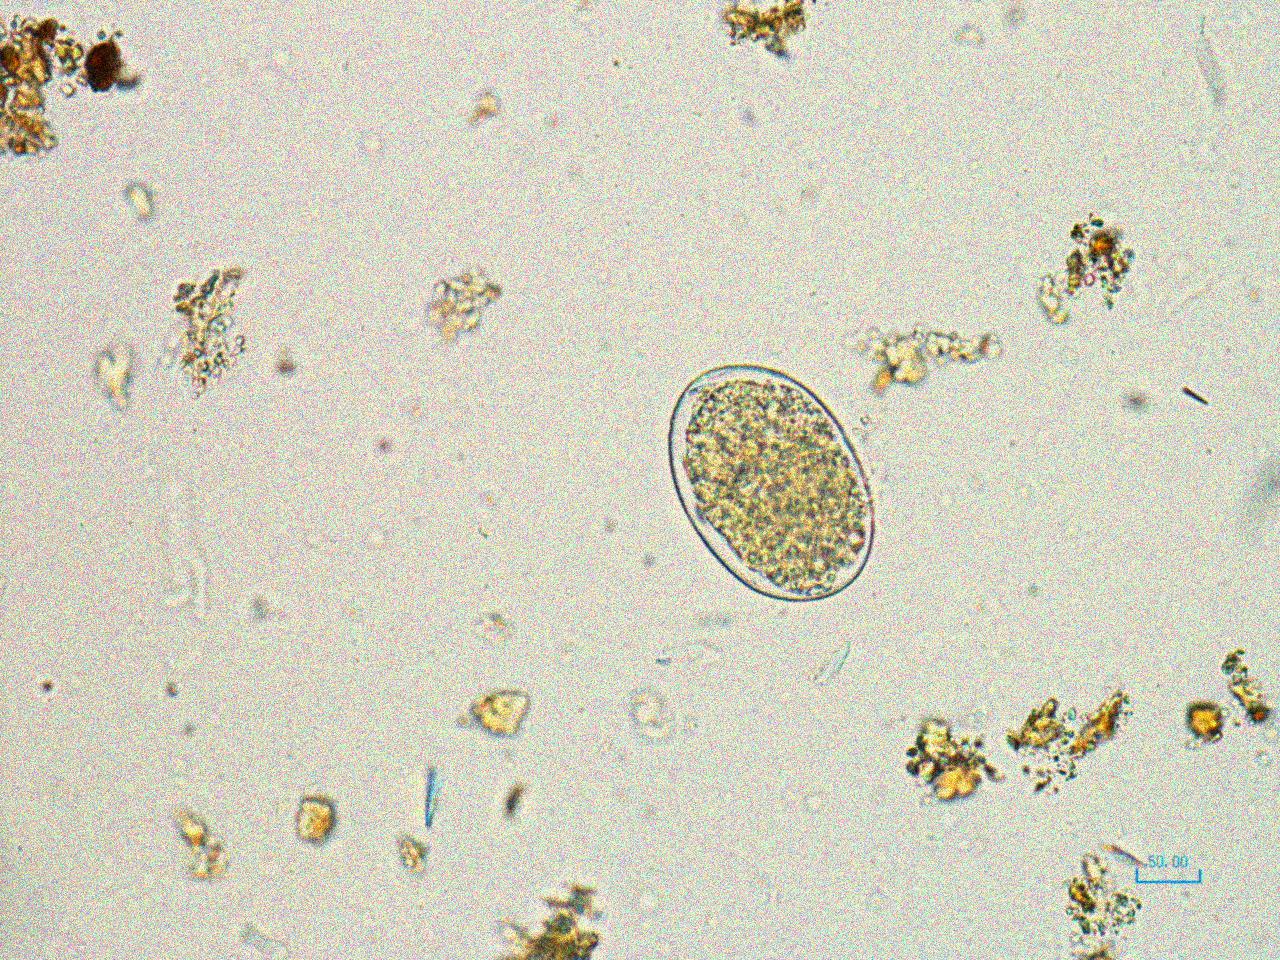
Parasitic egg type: Hookworm egg